Field crop: tomato
Growth stage: 1
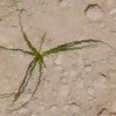
Species: cyperus